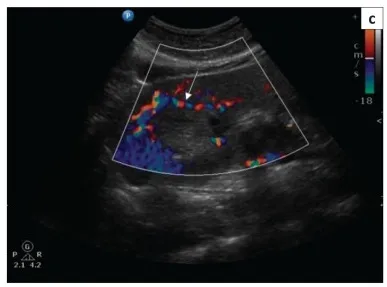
Shows increased vascularity in the left lobe of the liver adjacent to the lesion with a tortuous bridging vessel. Passing through a sliver of tissue from the left lobe to the mass (arrow).
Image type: radiology (ultrasound)